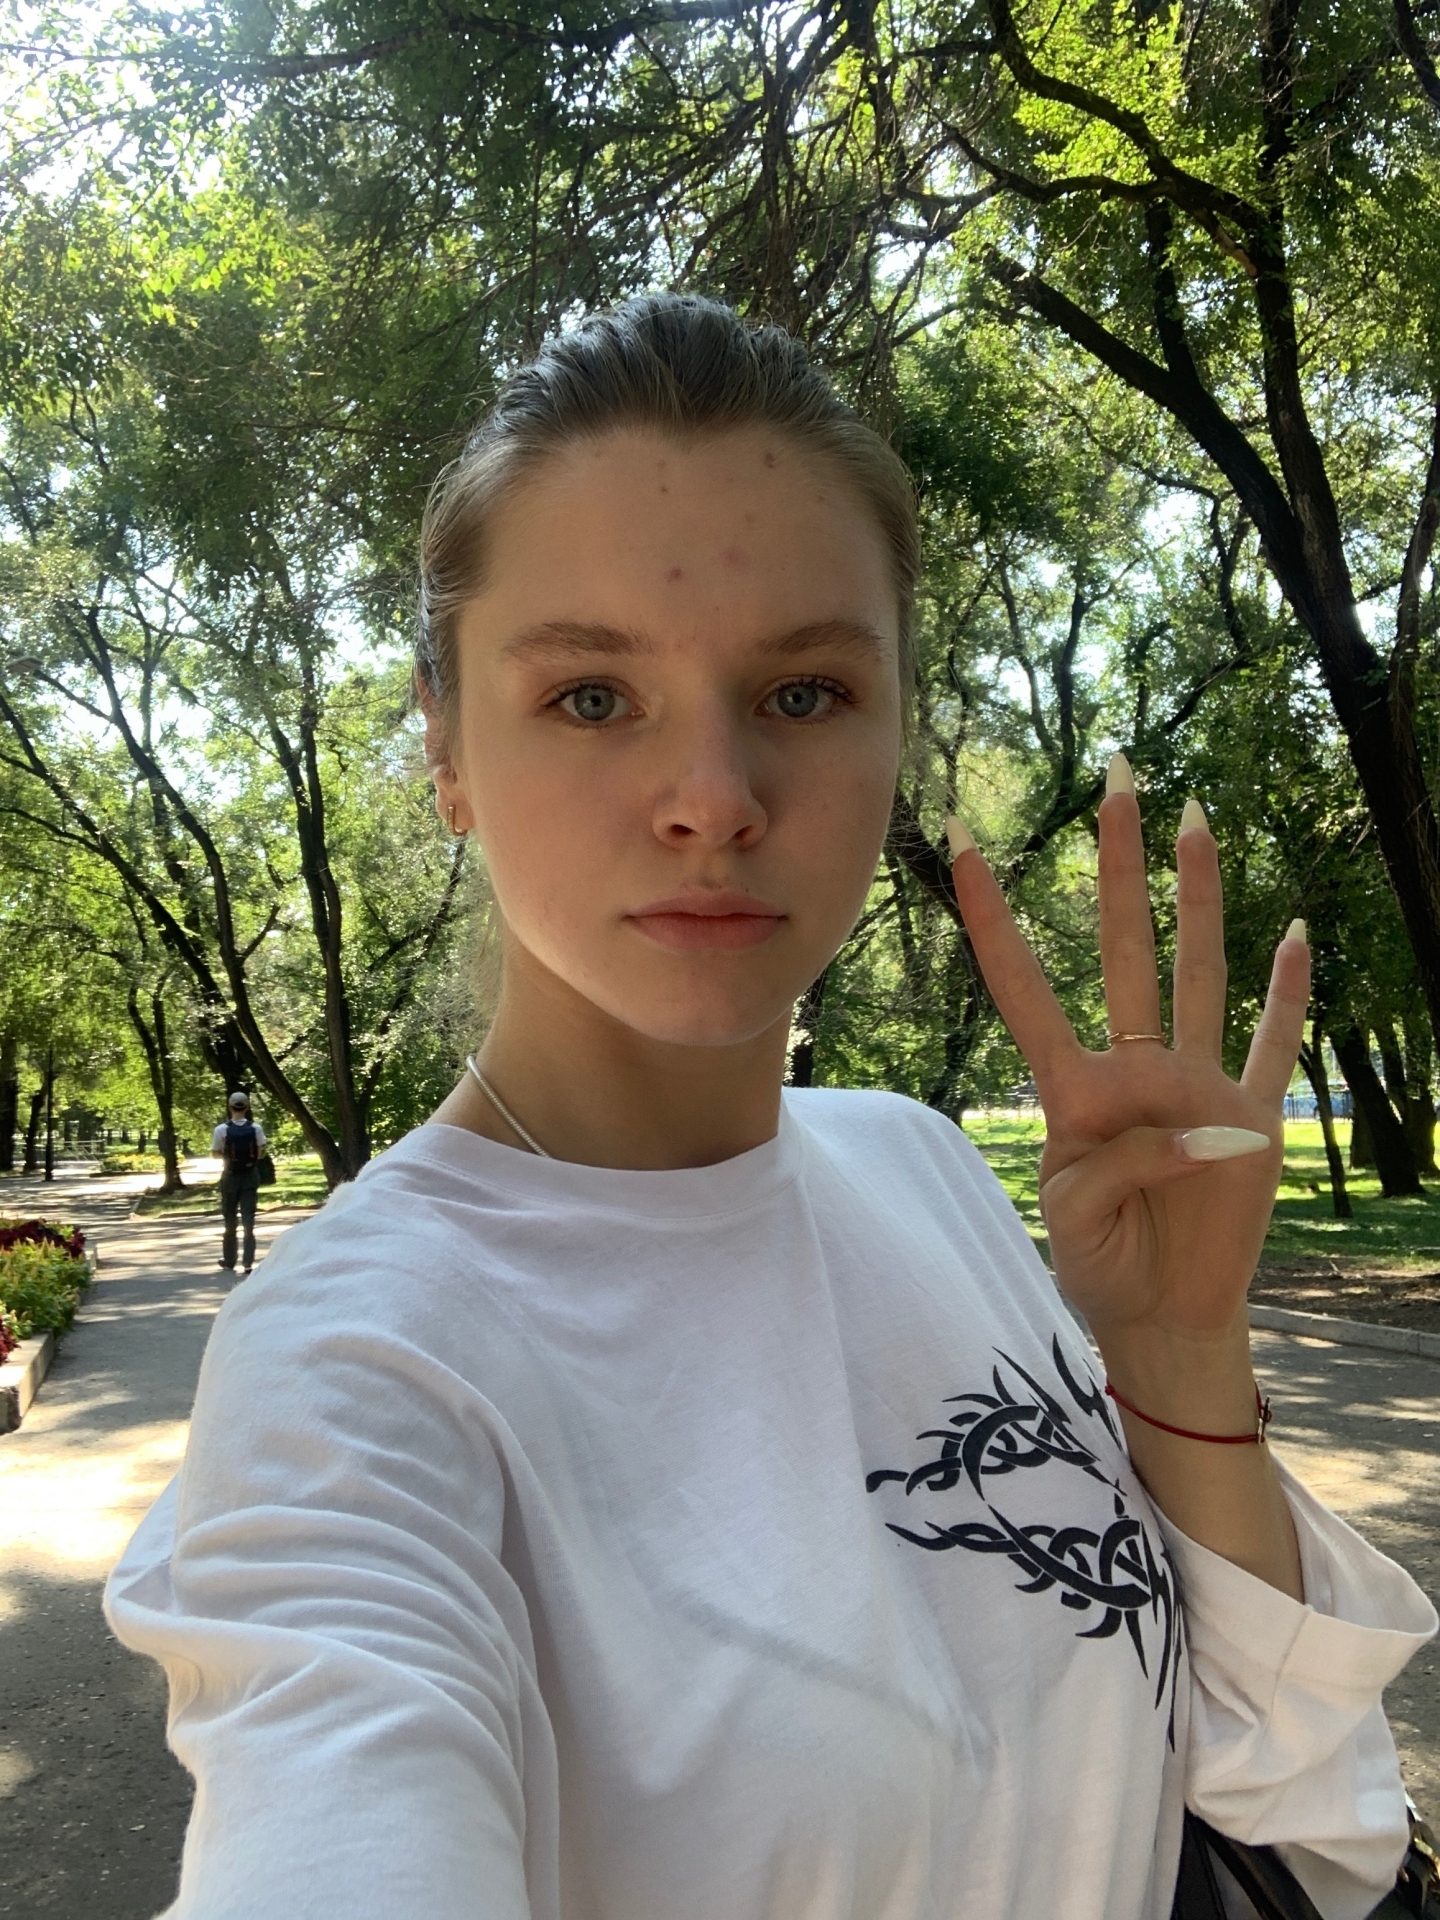
Label: clear